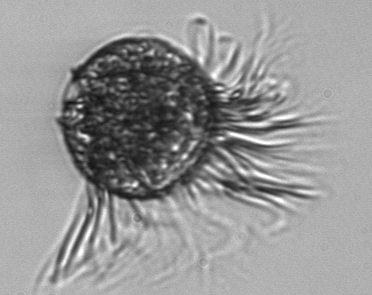
Label: Pelagostrobilidium